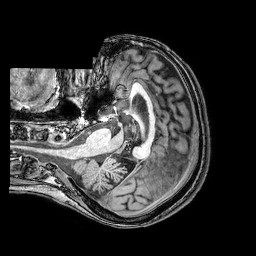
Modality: T1w
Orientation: axial
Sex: female
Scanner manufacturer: philips
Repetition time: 0.008187 s
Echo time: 0.00375 s